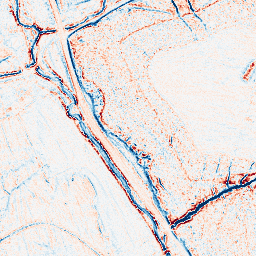
Category: edge_preserving
Decomposition family: anisotropic_diffusion
Decomposition parameters: iterations: 20
kappa: 30
gamma: 0.05
Upsampling method: regularized
Upsampling parameters: scale: 4
lambda_reg: 0.001
Upsampling scale: 4